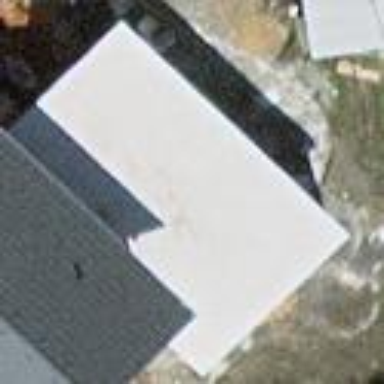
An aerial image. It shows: Garage building.